Question: I have a tree structure like this

and get JSON value like this
'''
[{"id":1,"children":[{"id":3,"children":[{"id":9,"children":[{"id":8}]}]}]},{"id":10,"children":[{"id":11,"children":[{"id":13}]},{"id":12}]}]
'''
I need to find the child depth level and parent id of that child from this JSON using PHP.
So i want output will be like this
'''
id=>1, parent_id=>0, level=>0
id=>3, parent_id=>1, level=>1
id=>9, parent_id=>3, level=>2
id=>8, parent_id=>9, level=>3
id=>10, parent_id=>0, level=>0
id=>11, parent_id=>10, level=>1
id=>13, parent_id=>11, level=>2
id=>12, parent_id=>10, level=>1
'''
Thanks
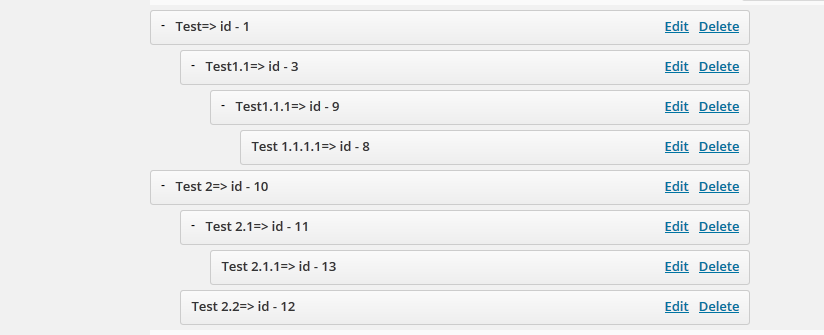
Answer: Try something like this:
'''
$jsonString = '[{"id":1,"children":[{"id":3,"children":[{"id":9,"children":[{"id":8}]}]}]},{"id":10,"children":[{"id":11,"children":[{"id":13}]},{"id":12}]}]';
$jsonArray = json_decode($jsonString);
function read_tree_recursively($items, $parent_id = 0, $result = array(), $level = 0) {
foreach($items as $child) {
$result[$child->id] = array(
'id' => $child->id,
'parent_id' => $parent_id,
'level' => $level
);
if (!empty($child->children)) {
$result = read_tree_recursively($child->children, $child->id, $result, $level+1);
}
}
return $result;
}
// usage
read_tree_recursively($jsonArray);
'''